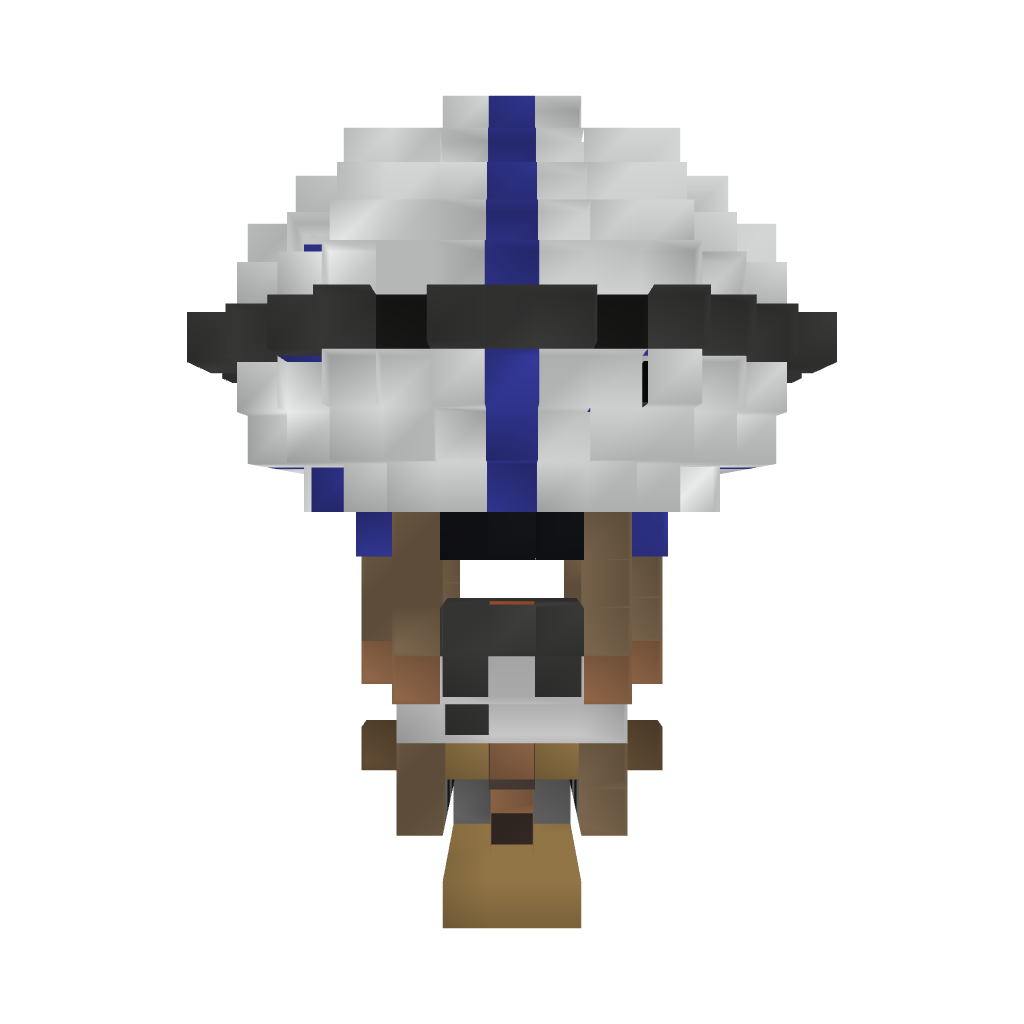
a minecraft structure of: Small airship